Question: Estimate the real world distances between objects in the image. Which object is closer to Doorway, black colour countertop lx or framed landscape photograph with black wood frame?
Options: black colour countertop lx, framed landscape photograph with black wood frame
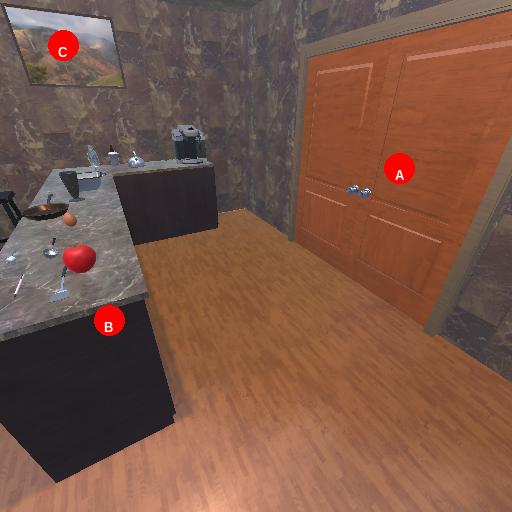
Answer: black colour countertop lx